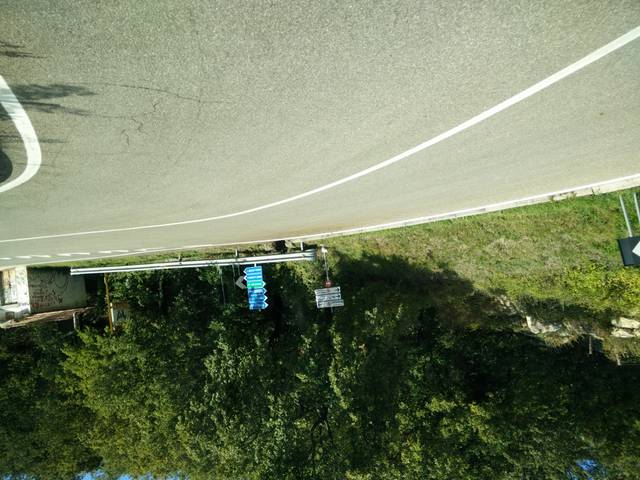
Region: Italy
Coordinates: 43.526, 11.302